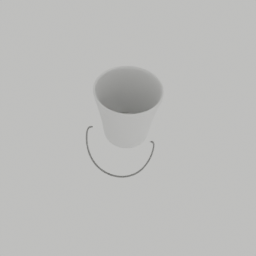
Label: tools